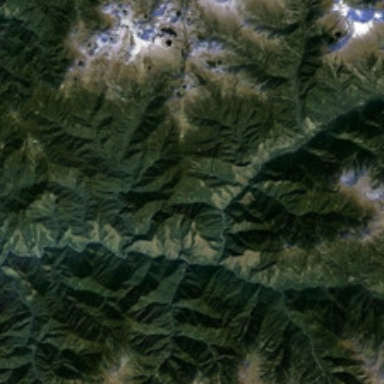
The mountain range is vast and rugged .